Question: I have a Label with an image and text
'''
final Label label = new Label(labelText);
label.setTextAlignment(TextAlignment.CENTER);
ImageView livePerformIcon = new ImageView(MainApp.class.getResource("/images/Folder-icon.png").toExternalForm());
label.setGraphic(livePerformIcon);
'''
I get this as a visual result:

How I can change the text position? I want to set the text below the Image?
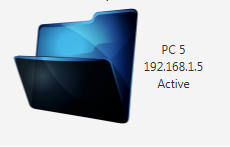
Answer: '''
label.setContentDisplay(ContentDisplay.TOP);
'''
Play with this to see the effect of the different alignment settings:
'''
import javafx.application.Application;
import javafx.geometry.Insets;
import javafx.geometry.Pos;
import javafx.scene.Scene;
import javafx.scene.control.ComboBox;
import javafx.scene.control.ContentDisplay;
import javafx.scene.control.Label;
import javafx.scene.image.ImageView;
import javafx.scene.layout.BorderPane;
import javafx.scene.layout.GridPane;
import javafx.scene.text.TextAlignment;
import javafx.stage.Stage;
public class LabelGraphicAlignmentTest extends Application {
@Override
public void start(Stage primaryStage) {
BorderPane root = new BorderPane();
Label label = new Label("Some
text");
label.setGraphic(new ImageView(getClass().getResource("/images/Folder-icon.png").toExternalForm()));
label.setMaxWidth(Double.POSITIVE_INFINITY);
label.setMaxHeight(Double.POSITIVE_INFINITY);
label.setStyle("-fx-border-color: blue;");
root.setCenter(label);
ComboBox<ContentDisplay> contentDisplayBox = new ComboBox<>();
contentDisplayBox.getItems().addAll(ContentDisplay.values());
contentDisplayBox.getSelectionModel().select(ContentDisplay.LEFT);
label.contentDisplayProperty().bind(contentDisplayBox.valueProperty());
ComboBox<Pos> alignmentBox = new ComboBox<>();
alignmentBox.getItems().addAll(Pos.values());
alignmentBox.getSelectionModel().select(Pos.CENTER);
label.alignmentProperty().bind(alignmentBox.valueProperty());
ComboBox<TextAlignment> textAlignmentBox = new ComboBox<>();
textAlignmentBox.getItems().addAll(TextAlignment.values());
textAlignmentBox.getSelectionModel().select(TextAlignment.LEFT);
label.textAlignmentProperty().bind(textAlignmentBox.valueProperty());
GridPane ctrls = new GridPane();
ctrls.setHgap(5);
ctrls.setVgap(5);
ctrls.setPadding(new Insets(10));
ctrls.addRow(0, new Label("Content display:"), new Label("Alignment:"), new Label("Text Alignment:"));
ctrls.addRow(1, contentDisplayBox, alignmentBox, textAlignmentBox);
root.setTop(ctrls);
Scene scene = new Scene(root, 600, 250);
primaryStage.setScene(scene);
primaryStage.show();
}
public static void main(String[] args) {
launch(args);
}
}
'''